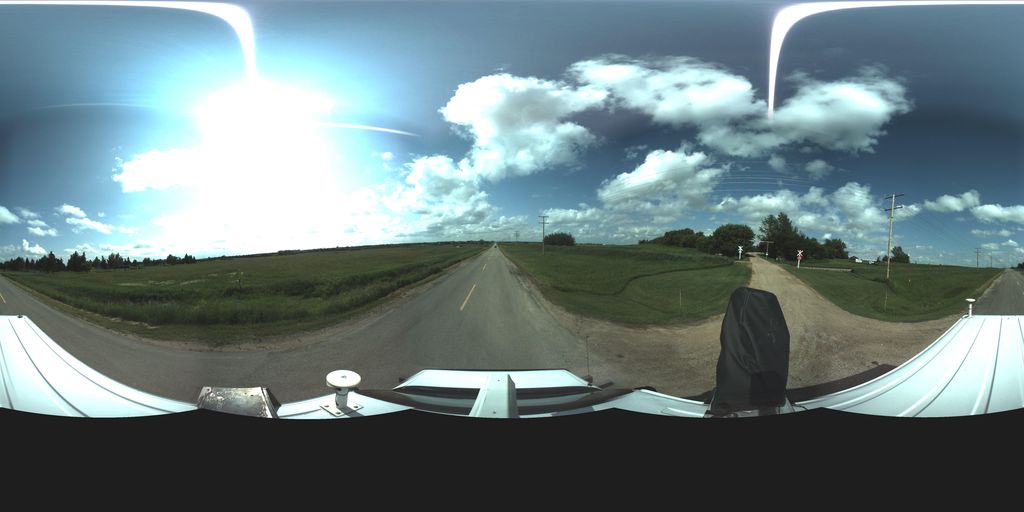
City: saskatoon